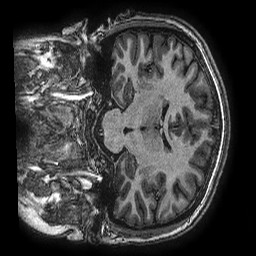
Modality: T1w
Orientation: coronal
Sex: female
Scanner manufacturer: ge
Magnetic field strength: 3 T
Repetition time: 0.00766 s
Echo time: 0.003476 s